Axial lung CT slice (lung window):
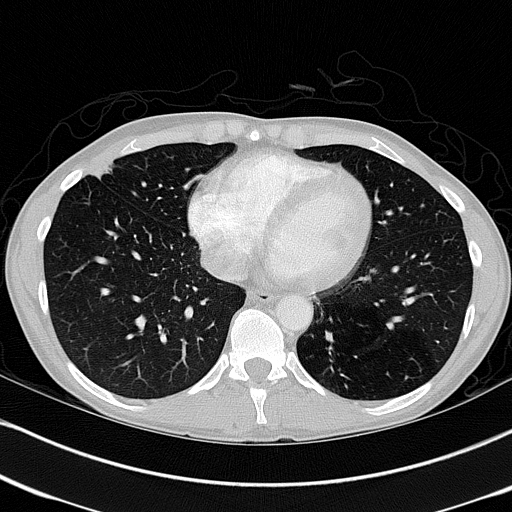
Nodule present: no